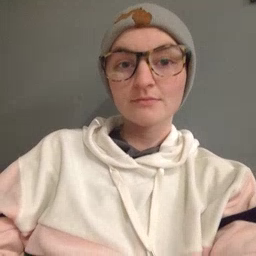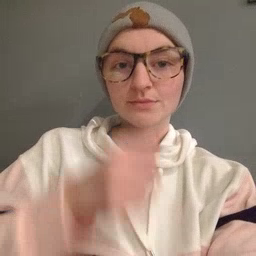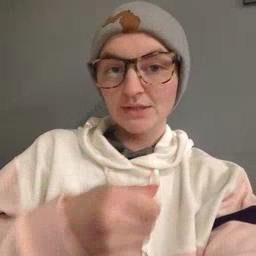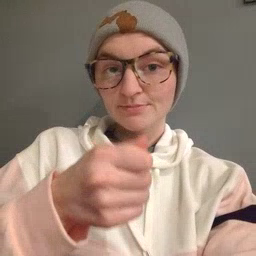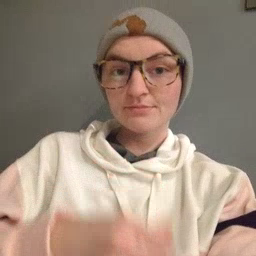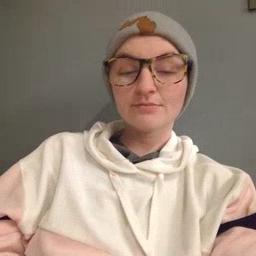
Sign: hide